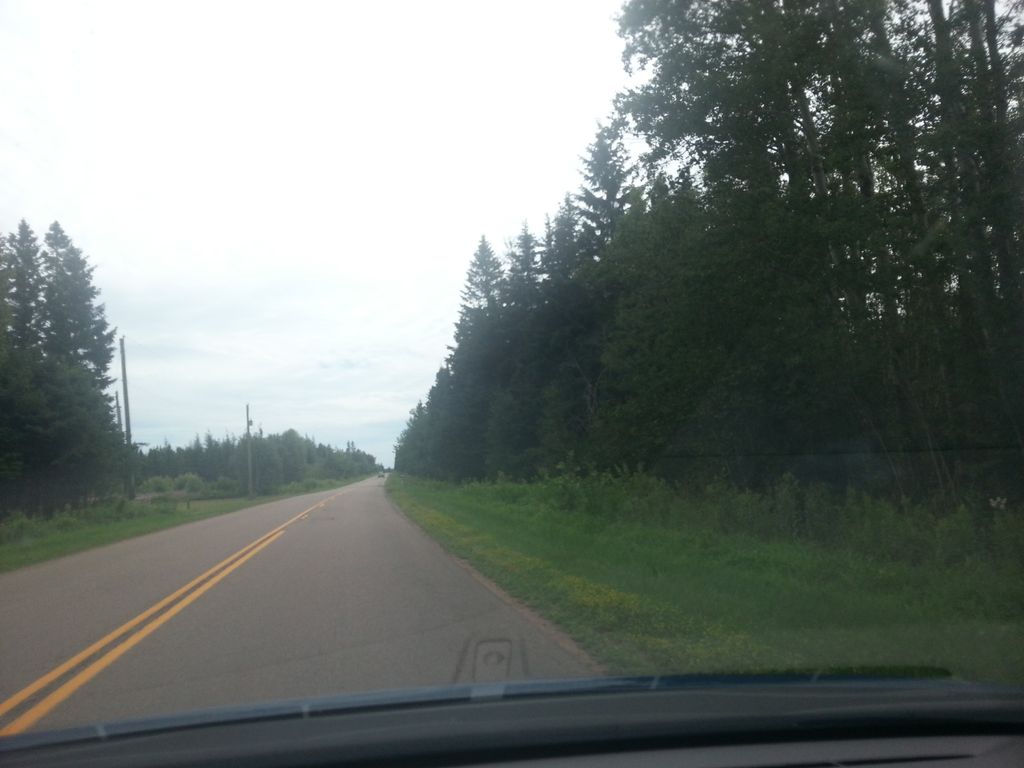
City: charlottetown